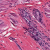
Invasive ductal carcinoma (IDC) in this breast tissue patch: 0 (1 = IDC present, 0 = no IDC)